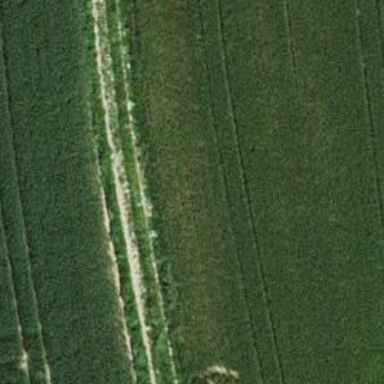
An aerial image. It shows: Track road with grade4 tracktype.